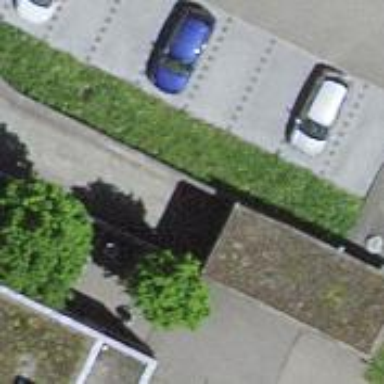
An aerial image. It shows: Parking entrance.